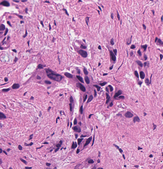
Tumor epithelial tissue: no
Tumor-associated stroma tissue: yes
Normal tissue: no